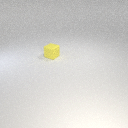
small yellow rubber cube